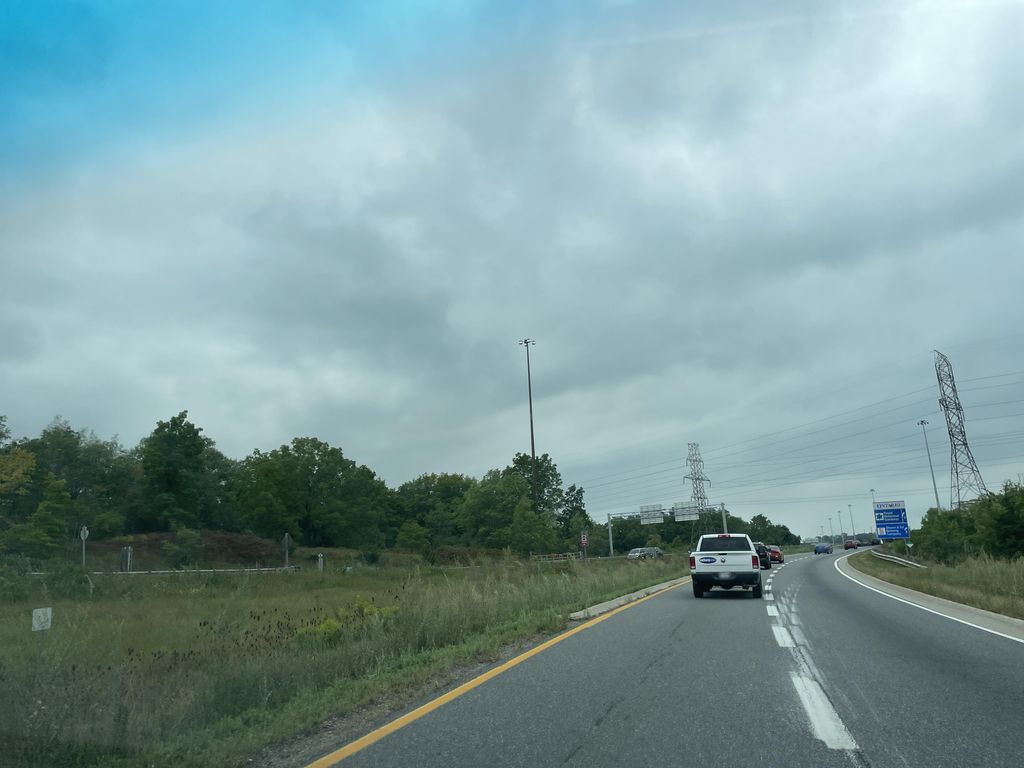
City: hamilton